Question: I've been working on a problem where I have data from a large output .txt file, and now have to parse and reorganize certain values in the the form of a .csv.
I've already written a script that input all the data into a .csv in columns based on what kind of data it is (Flight ID, Latitude, Longitude, etc), but it's not in the correct order. All values are meant to be grouped based on the same Flight ID, in order from earliest time stamp to the latest. Fortunately, my .csv has all values in the correct time order, but not grouped together appropriately according to Flight ID's.
To clear my description up, it looks like this right now,
("Time x" is just to illustrate):
'''
20110117559515, , , , , , , , ,2446,6720,370,42 (Time 0)
20110117559572, , , , , , , , ,2390,6274,410,54 (Time 0)
20110117559574, , , , , , , , ,2391,6284,390,54 (Time 0)
20110117559587, , , , , , , , ,2385,6273,390,54 (Time 0)
20110117559588, , , , , , , , ,2816,6847,250,32 (Time 0)
...
'''
and it's supposed to be ordered like this:
'''
20110117559515, , , , , , , , ,2446,6720,370,42 (Time 0)
20110117559515, , , , , , , , ,24xx,67xx,3xx,42 (Time 1)
20110117559515, , , , , , , , ,24xx,67xx,3xx,42 (Time 2)
20110117559515, , , , , , , , ,24xx,67xx,3xx,42 (Time 3)
20110117559515, , , , , , , , ,24xx,67xx,3xx,42 (Time N)
20110117559572, , , , , , , , ,2390,6274,410,54 (Time 0)
20110117559572, , , , , , , , ,23xx,62xx,4xx,54 (Time 1)
... and so on
'''
There are 1.3 million some rows in the .csv I output to make things easier. I'm 99% confident the logic in the next script I wrote to fix the ordering is correct, but my fear is that it's extremely inefficient. I ended up adding a progress bar just to see if it's making any progress, and unfortunately this is what I see:

Here's my code handling the crunching (skip down to problem area if you like):
'''
## a class I wrote to handle the huge .csv's ##
from BIGASSCSVParser import BIGASSCSVParser
import collections
x = open('newtrajectory.csv') #file to be reordered
linetlist = []
tidict = {}
'' To save braincells I stored all the required values
of each line into a dictionary of tuples.
Index: Tuple ''
for line in x:
y = line.replace(',',' ')
y = y.split()
tup = (y[0],y[1],y[2],y[3],y[4])
linetlist.append(tup)
for k,v in enumerate(linetlist):
tidict[k] = v
x.close()
trj = BIGASSCSVParser('newtrajectory.csv')
uniquelFIDs = []
z = trj.column(0) # List of out of order Flight ID's
for i in z: # like in the example above
if i in uniquelFIDs:
continue
else:
uniquelFIDs.append(i) # Create list of unique FID's to refer to later
queue = []
p = collections.OrderedDict()
for k,v in enumerate(trj.column(0)):
p[k] = v
'''
All good so far, but it's in this next segment my computer either chokes, or my code just sucks:
'''
for k in uniquelFIDs:
list = [i for i, x in p.items() if x == k]
queue.extend(list)
'''
The idea was that for every unique value, in order, iterate over the 1.3 million values and return, in order, each occurrence's index, and append those values to a list. After that I was just going to read off that large list of indexes and write the contents of that row's data into another .csv file. Ta da! Probably hugely inefficient.
What's wrong here? Is there a more efficient way to do this problem? Is my code flawed, or am I just being cruel to my laptop?
I've found that with the amount of data I'm crunching, it'll take 9-10 hours. I had half of it correctly spat out in 4.5. An overnight crunch I can get away with for now, but will probably look to use a database or another language next time. I would have if I knew what I was getting into ahead of time, lol.
After adjusting sleep settings for my SSD, it only took 3 hours to crunch.
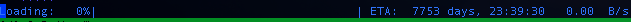
Answer: If the CSV file would fit into your RAM (e.g. less than 2GB), then you can just read the whole thing and do a 'sort' on it:
'''
data = list(csv.reader(fn))
data.sort(key=lambda line:line[0])
csv.writer(outfn).writerows(data)
'''
That shouldn't take nearly as long if you don't thrash. Note that '.sort' is a , so it will preserve the time order of your file when the keys are equal.
If it won't fit into RAM, you will probably want to do something a bit clever. For example, you can store the file offsets of each line, along with the necessary information from the line (timestamp and flight ID), then sort on those, and write the output file using the line offset information.